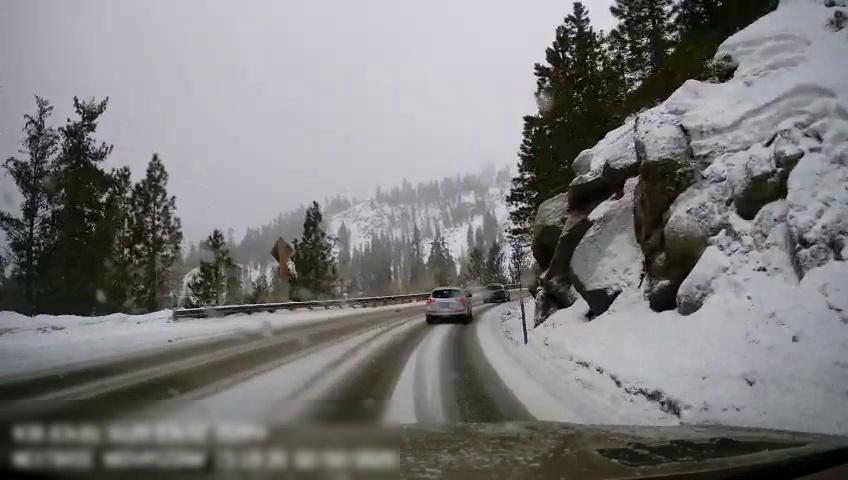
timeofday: Day
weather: Snowy
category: Drivable Space
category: Vehicles | Car
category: Vehicles | Car